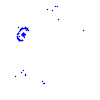
Particle: proton